Question: I have a JDateChooser that is used for selecting birth dates. It starts out as null date value and let's the user choose the birth date either using the textfield or the jdatechooser button which opens the Jcalendar.
What I'm trying to do is to set the JCalendar's date to -10 years from the current date. By default, the JCalendar is setting the date at the current year. I tried this code but it doesn't work -- it still sets the date to the current date. Any help will do. Thanks!
'''
dcBirthDateNew = new JDateChooser();
dcBirthDateNew.setDateFormatString("MM/dd/yyyy");
dcBirthDateNew.getDateEditor().getUiComponent().addFocusListener(new FocusAdapter() {
@Override
public void focusGained(FocusEvent evt) {
if (evt.getSource() instanceof JTextComponent) {
final JTextComponent textComponent=((JTextComponent)evt.getSource());
SwingUtilities.invokeLater(new Runnable(){
public void run() {
textComponent.selectAll();
}});
}
}
});
JCalendar calx = dcBirthDateNew.getJCalendar();
calx.setCalendar(getPrevDate());
private static Calendar getPrevDate() {
DateFormat dateFormat = new SimpleDateFormat("yyyyMMdd");
Date myDate = new Date(System.currentTimeMillis());
System.out.println("result is "+ dateFormat.format(myDate));
Calendar cal = Calendar.getInstance();
cal.setTime(myDate);
cal.add(Calendar.YEAR, -10);
System.out.println(dateFormat.format(cal.getTime()));
return cal;
}
'''

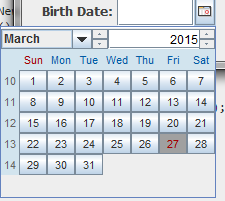
Answer: This seems to work correctly.
'''
Calendar c = Calendar.getInstance();
c.add(Calendar.YEAR, -10);
JDateChooser chooser = new JDateChooser(c.getTime());
this.add(chooser);
'''

: The popup editor's date defaults to the value in the 'JDateChooser'; if you set it explicitly, it will become the default value:
'''
JDateChooser chooser = new JDateChooser();
chooser.getDateEditor().setDate(c.getTime());
'''
You can update another, empty text field in a 'PropertyChangeListener', as shown <URL>; the property name is '"date"'.
: Looking closer, the 'JDateChooser' implementation of 'ActionListener' handles the default date described above. You can override it, replacing the lines shown below, to create a different default.
'''
JDateChooser chooser = new MyDateChooser();
this.add(chooser);
...
private static class MyDateChooser extends JDateChooser {
@Override
public void actionPerformed(ActionEvent e) {
...
Date date = dateEditor.getDate();
if (date == null) {
Calendar c = Calendar.getInstance();
c.add(Calendar.YEAR, -10);
calendar.setTime(c.getTime());
} else {
calendar.setTime(date);
}
jcalendar.setCalendar(calendar);
...
}
}
'''